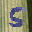
Label: 5